Interaction volume radius: 5 \u00c5
Interaction volume height: 15 \u00c5
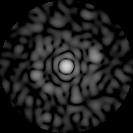
Disorder parameter: 0.8257